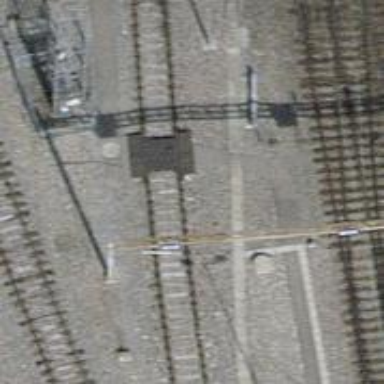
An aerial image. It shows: Single-track railway yard.